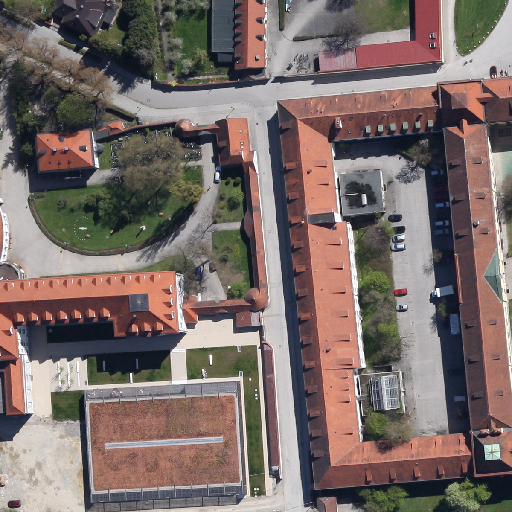
Referring expression: light-duty vehicle